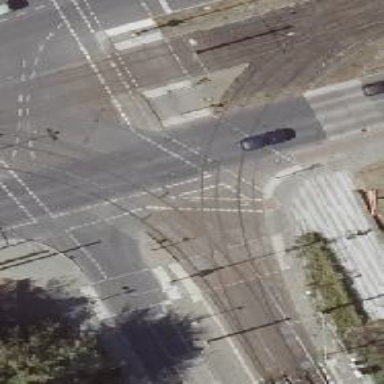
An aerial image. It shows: Railway crossing.